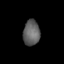
Tissue: skin
Cell type: Fibroblasts
Senescence score: 0.735
Nuclear area (px): 415
Mean DAPI intensity: 96.508